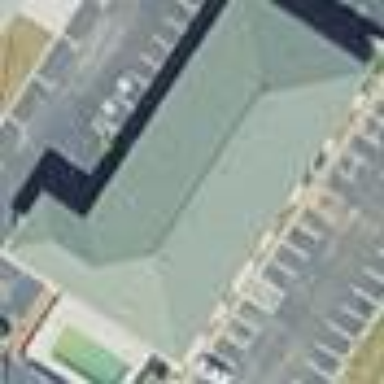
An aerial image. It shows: Motel building.